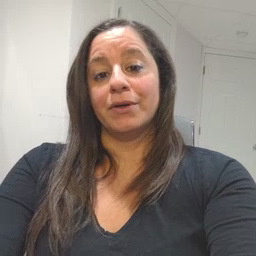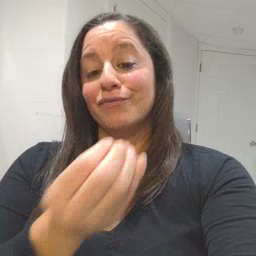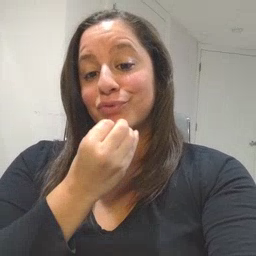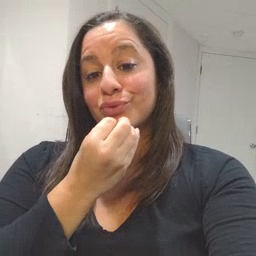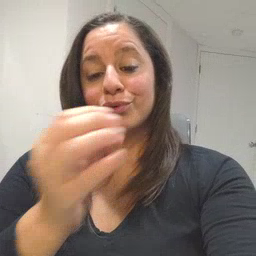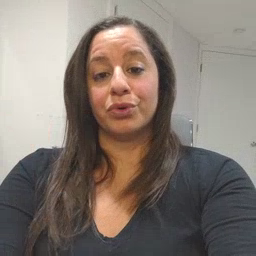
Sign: food